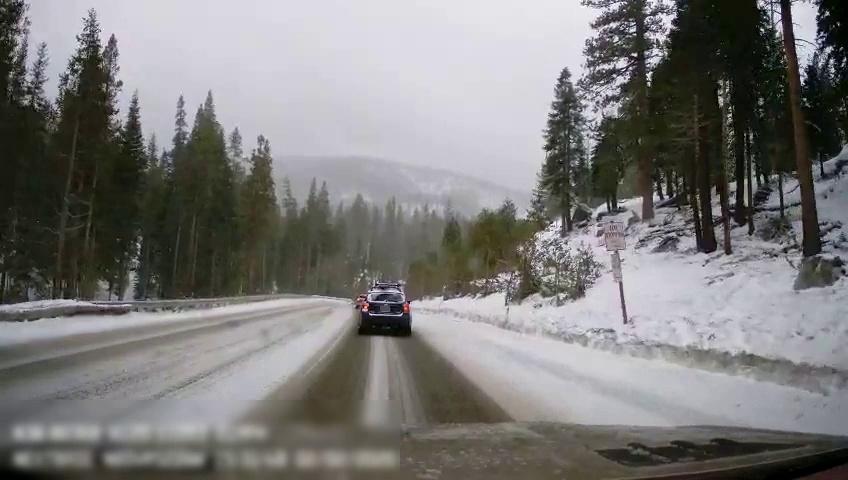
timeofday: Day
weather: Snowy
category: Drivable Space
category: Vehicles | Car
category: Vehicles | SUV
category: Traffic | Signs
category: Traffic | Signs